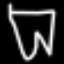
Label: pants